Question: I've got a view that is essentially a book library and I've been trying to add a circular loading animation to the books so that the user can see download progress as they select new books. The problem I'm running into is that the loading animation works fine when it is in the cell at indexPath 0-0, but when it is in any other indexPath the animation will flicker and appear momentarily on other cells.
In this image belowe I am downloading Japanese, but the loader flashes temporarily on Albanian, Armenian, Cebuano, and several other books not captured at the moment of this screenshot. Because Japanese loader is also flickering, the instant that I took the screenshot did not show the Japanese loader at all.

After some debugging I've discovered that this is most likely happening because every time the view gets reloaded, the cells get reused and for some reason the order of the cells gets cycled. I've tried overriding the 'prepareForReuse' on the custom cell and reseting the settings back to hidden, but I'm still getting the progress ghost for a split second which is causing the flicker.
My code to do the progress indicator is pretty basic. Below is my setup function that creates the progress bar upon the cell initialization
'''
func setupProgressCircle(){
progressCircle = CAShapeLayer();
let centerPoint = CGPoint (x: bookView.bounds.width / 2, y: bookView.bounds.height / 2);
let circleRadius : CGFloat = bookView.bounds.width / 2 * 0.5;
var circlePath = UIBezierPath(arcCenter: centerPoint, radius: circleRadius, startAngle: CGFloat(-0.5 * M_PI), endAngle: CGFloat(1.5 * M_PI), clockwise: true );
progressCircle = CAShapeLayer ();
progressCircle!.path = circlePath.CGPath;
progressCircle!.strokeColor = UIColor.whiteColor().CGColor;
progressCircle!.fillColor = UIColor.clearColor().CGColor;
progressCircle!.lineWidth = 5;
progressCircle!.strokeStart = 0;
progressCircle!.strokeEnd = 0
overlayView.layer.addSublayer(progressCircle);
}
'''
I call the following function from cellForRowAtIndexPath as the download progresses to increment progress.
'''
func setProgress(progress: CGFloat){
progressCircle?.strokeEnd = progress
}
'''
I have since added the following function so that when cells get reused or reordered that the progress will default back to nothing and no indicator.
'''
override func prepareForReuse() {
if progressCircle != nil{
progressCircle?.hidden = true
progressCircle!.strokeEnd = 0
}
}
'''
Unfortunately, nothing I have tried has fixed this issue yet. Currently I'm calling 'collectionView.reloadData()' whenever I get a progress update on a book and I'm wondering if that could be a piece of the issue.
I'm open to refactoring, I'm no expert and could very well be approaching the problem wrong. I'm open to suggestions and can elaborate as needed. Thanks!
As requested, here is a condensed version of my cellForRowAtIndexPath
'''
func collectionView(collectionView: UICollectionView, cellForItemAtIndexPath indexPath: NSIndexPath) -> UICollectionViewCell {
let cell = collectionView.dequeueReusableCellWithReuseIdentifier("CollectionCell", forIndexPath: indexPath) as! LanguageBookCell
var book = controller.objectAtIndexPath(indexPath) as! BookData
...Cell Text/Image/Config...
if(book.active == false){
cell.overlayView!.alpha = 0.7
cell.dlLabel.hidden = false
cell.dlLabel.text = "Tap to Download"
cell.progressCircle.hidden = true
}else if(book.status == "Loading"){
cell.progressCircle.hidden = false
cell.setProgress(percentLoaded)
}
... Other Cell Configs...
return cell
}
'''
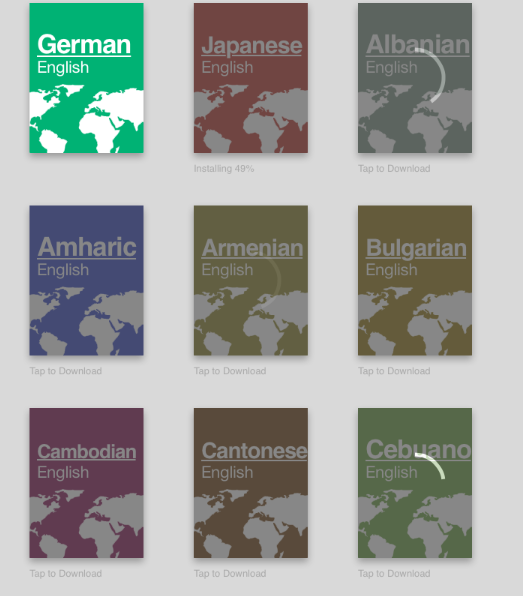
Answer: As requested, I'm posting the best solution I was able to come up with it.
I was never able to figure out how to force cells to not reorder themselves, regardless of what I tried, everytime 'reloadData()' was called, the cells would reorder themselves.
I was however able to stop my cells from flickering when I realized that other properties were also being moved around, such as the titles.
In the end, I figured out I was only recalculating the progress on the cell that changed, so when the cells would migrate around they wouldn't get reset to the correct properties. By always resetting the cell settings to what the default should be within my 'cellForRowAtIndexPath' I was able to get rid of the flicker.
For those who are having similar problems my best advice would be to double check your logic statements to make sure that there isn't a hole in your code where if cells get reallocated that the settings won't get reset properly. Good Luck to Everyone!